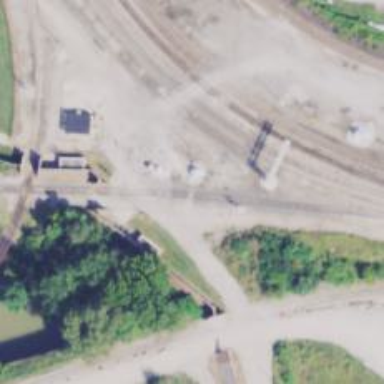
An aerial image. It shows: Railway yard used for servicing trains.